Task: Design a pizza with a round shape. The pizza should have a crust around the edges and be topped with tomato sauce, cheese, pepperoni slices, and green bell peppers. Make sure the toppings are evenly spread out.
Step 333:
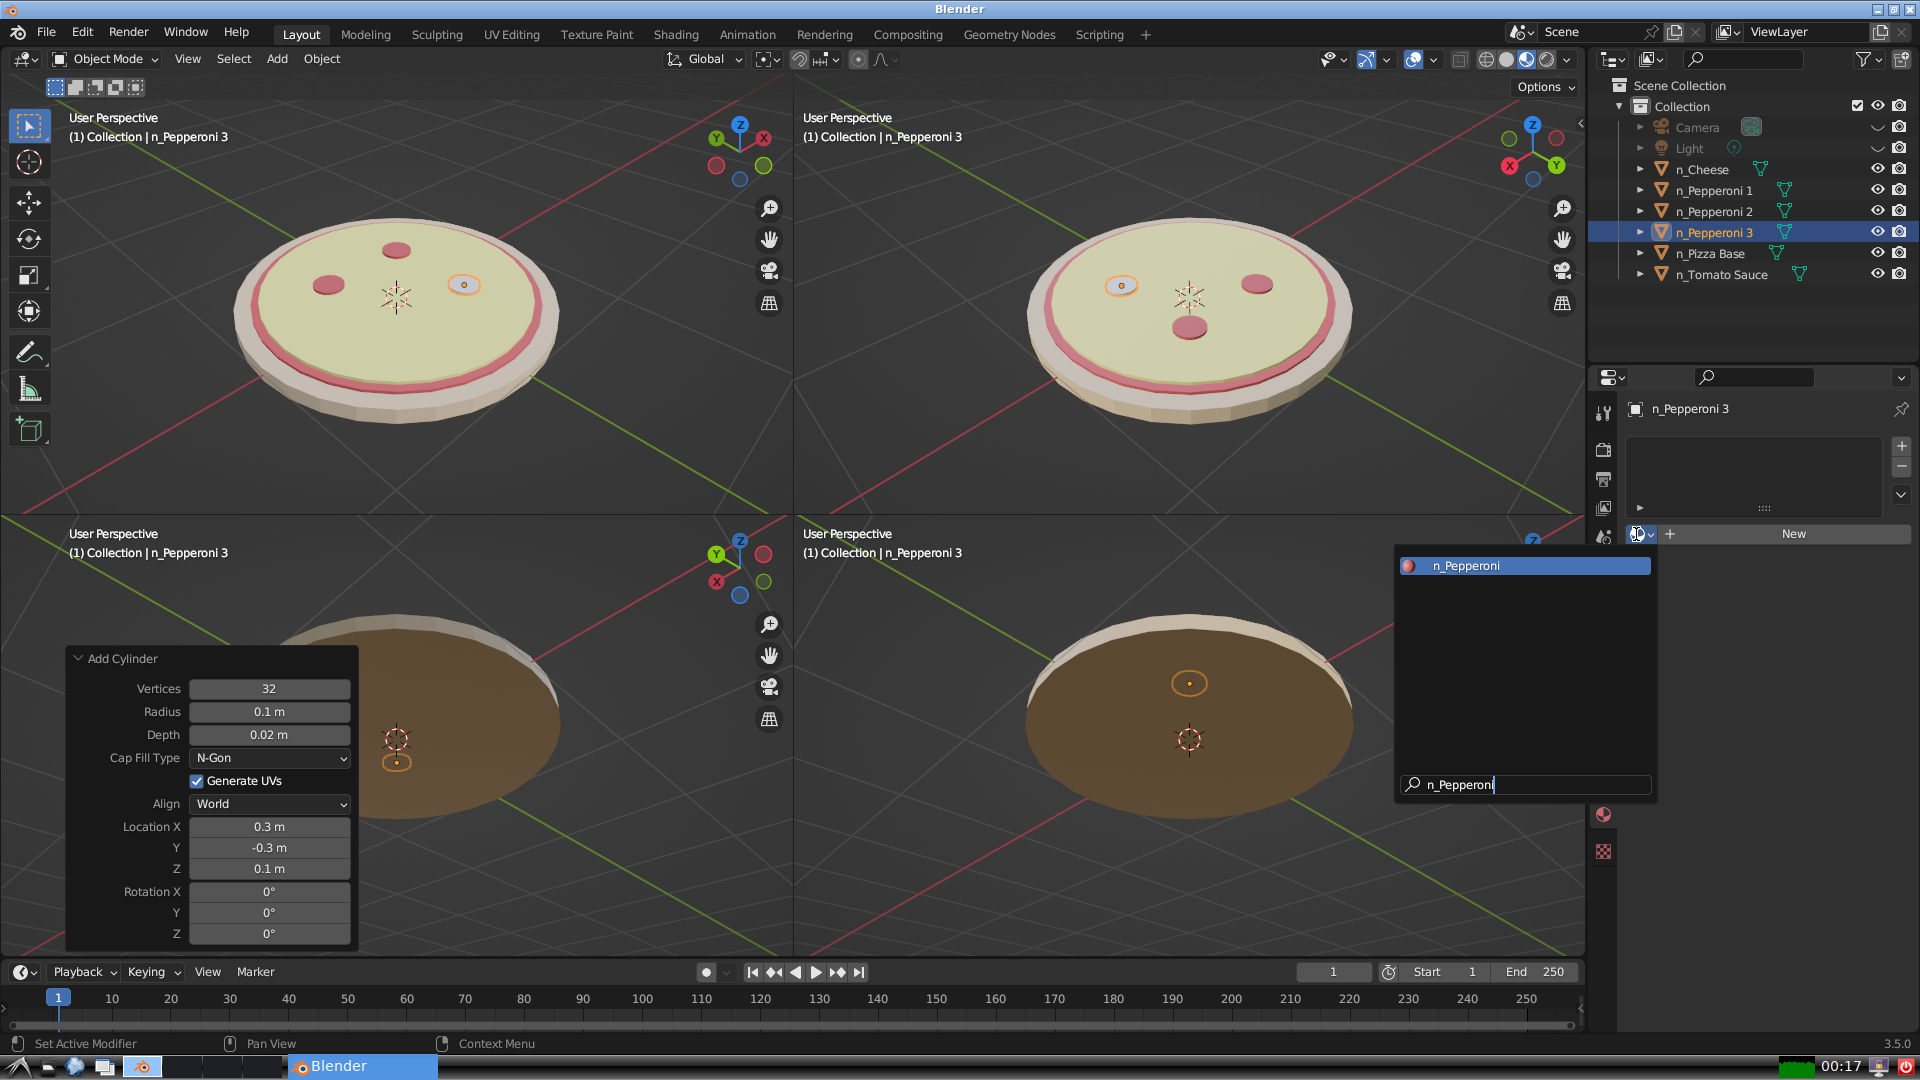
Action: {"key_press": ['Return']}